Aerial crown-view tile of a tropical tree (Barro Colorado Island, Panama), acquired 20240716:
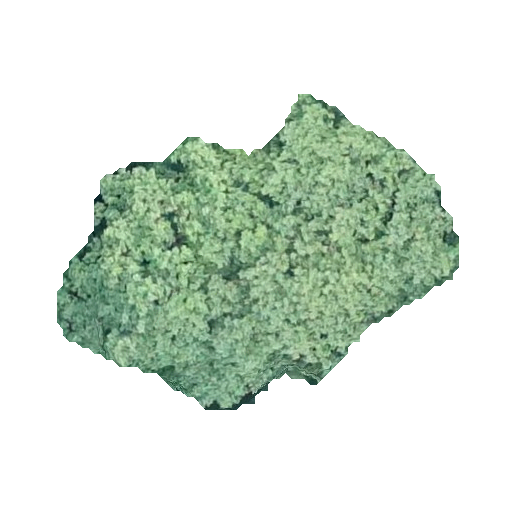
Species: Hieronyma alchorneoides
GBIF accepted scientific name: Hieronyma alchorneoides
Crown area: 124.6 m²